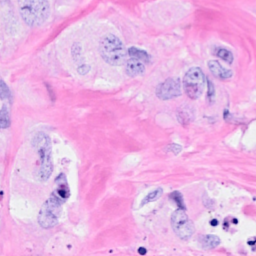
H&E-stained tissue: Breast